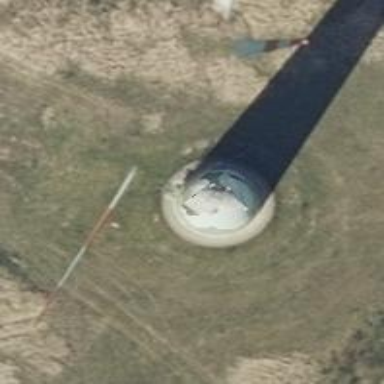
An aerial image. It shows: Wind generator using wind turbines of horizontal axis.